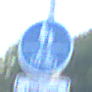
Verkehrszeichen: GemeinsamerGehUndRadweg
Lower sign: BesondereFahrzeugeUndTransportgueter8
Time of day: SunriseSunset
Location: Outdoor (Urban)
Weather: Clear
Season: NotSpecified
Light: Natural